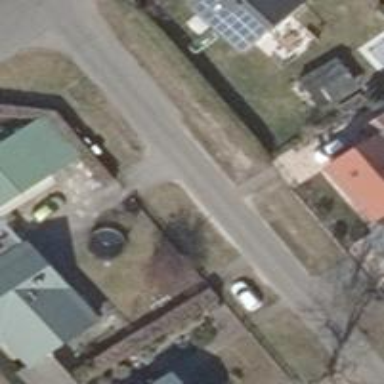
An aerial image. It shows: Footway.